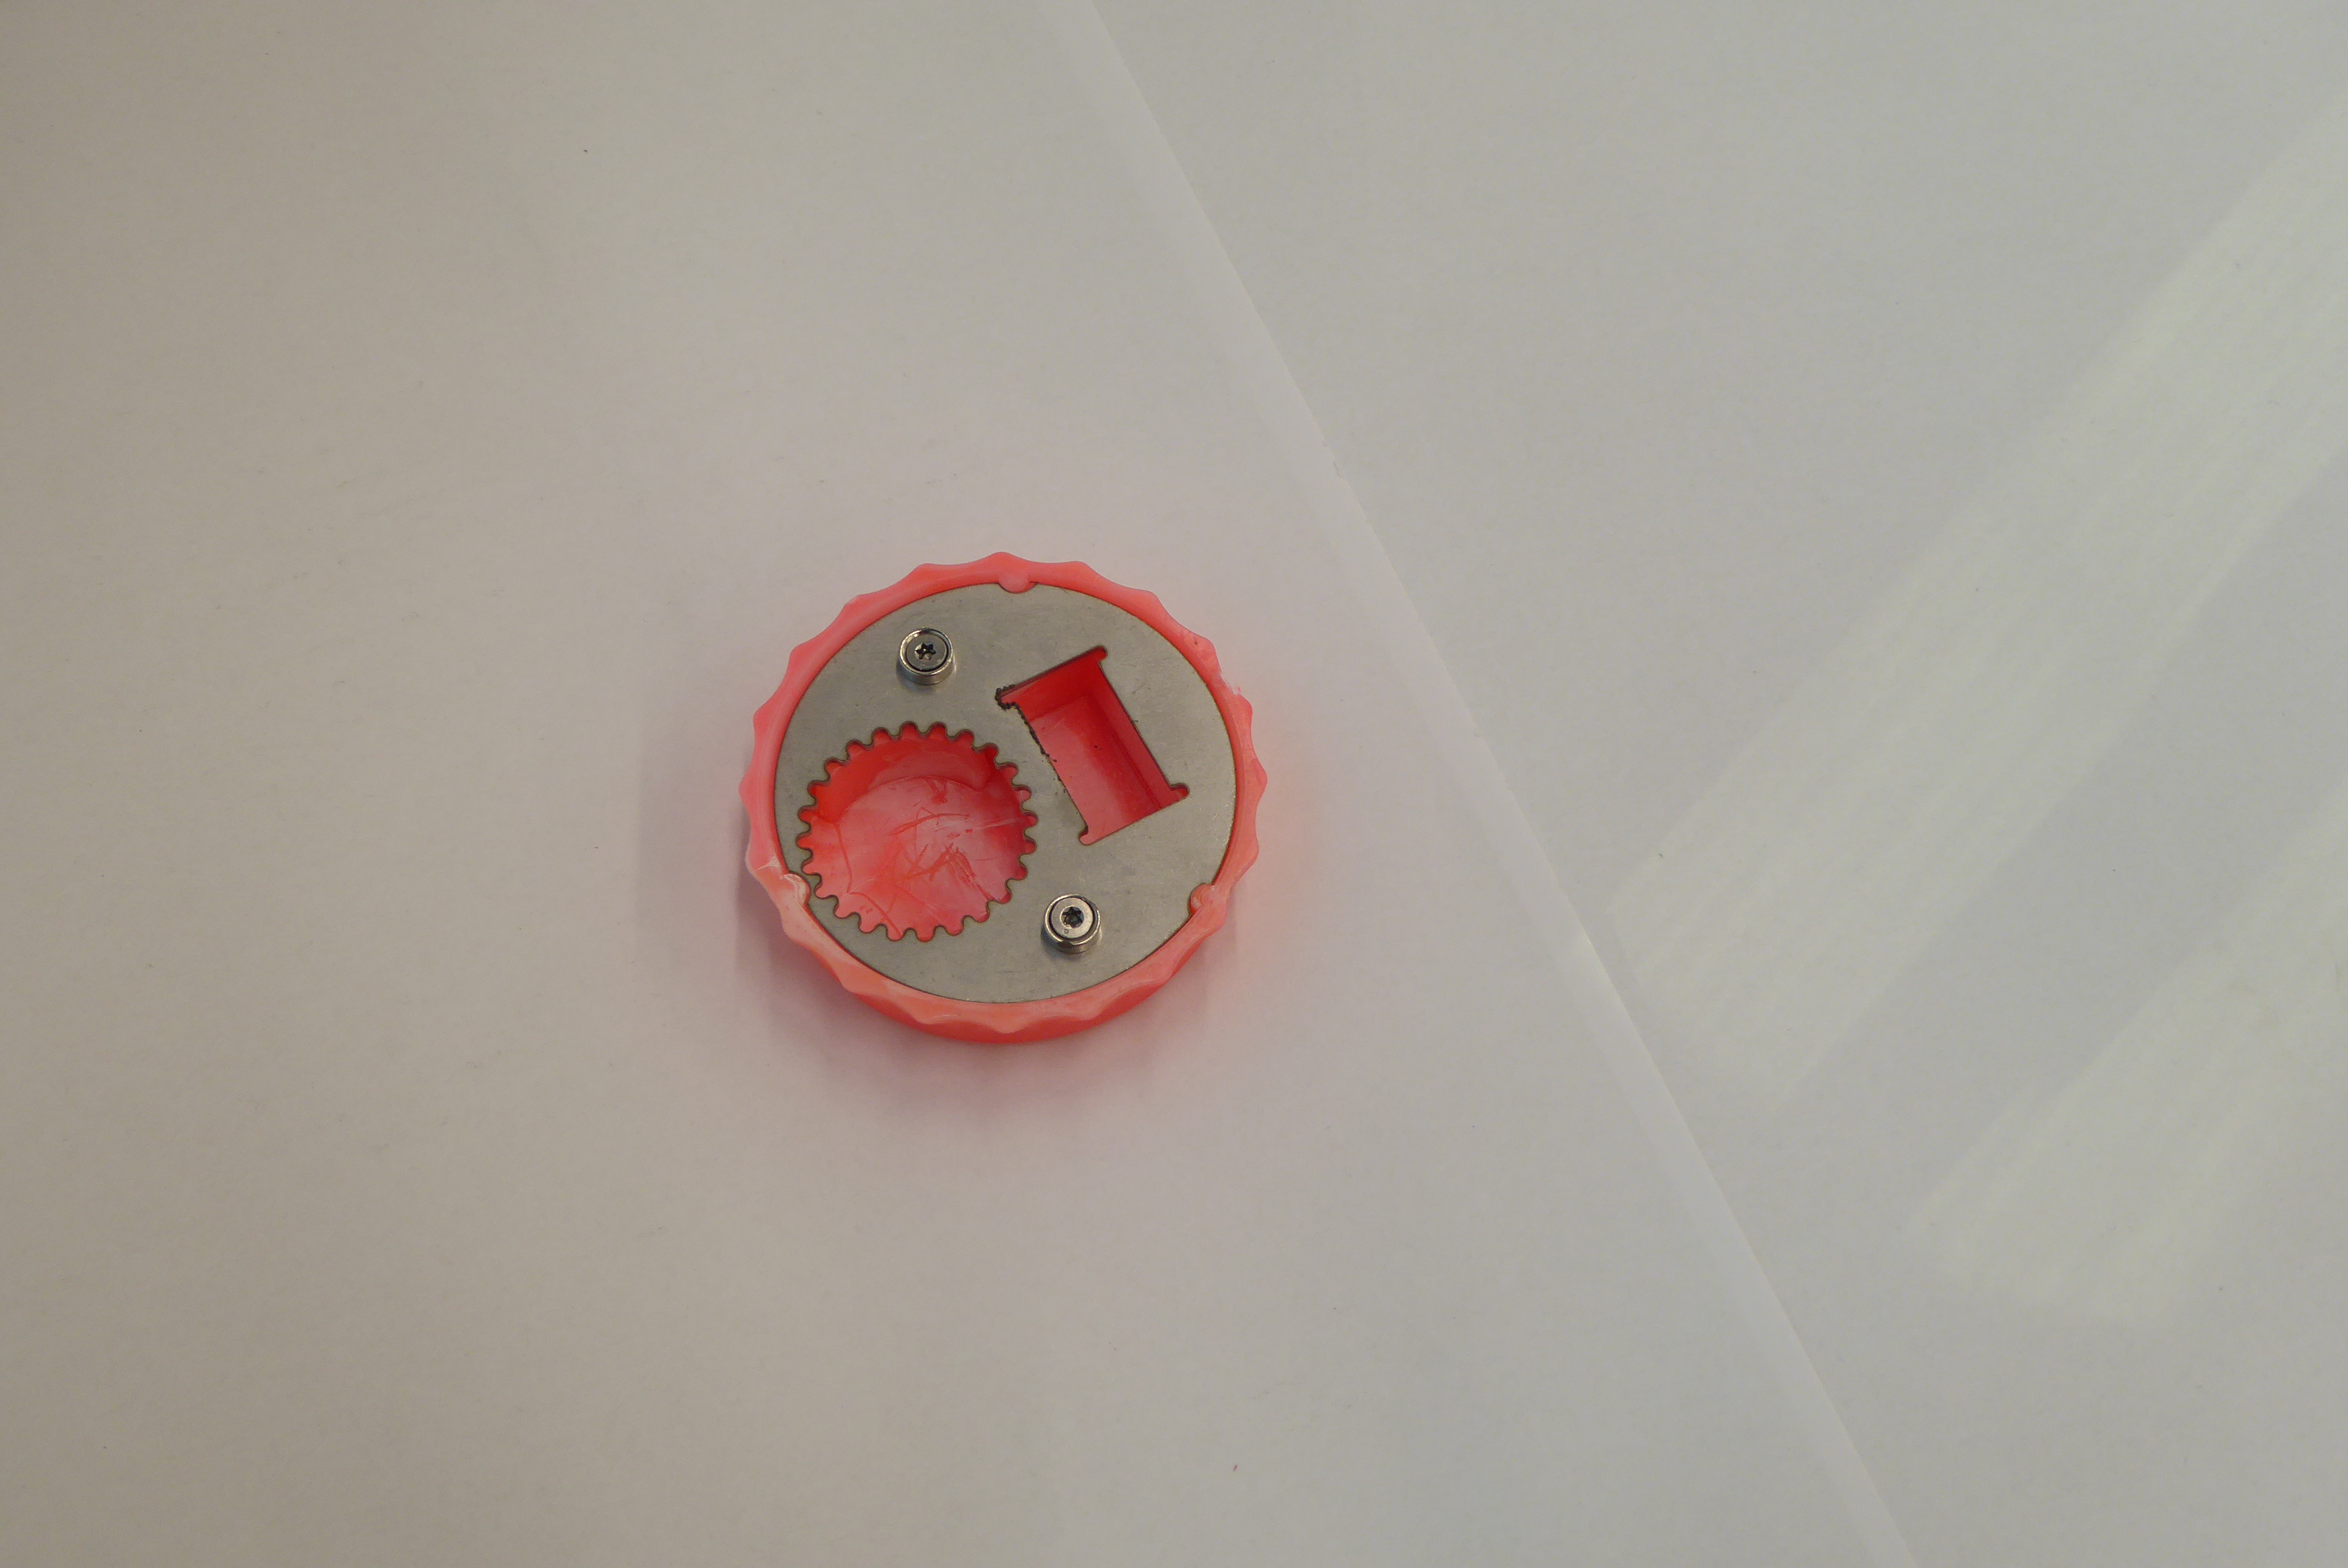
Label: Bottle Opener